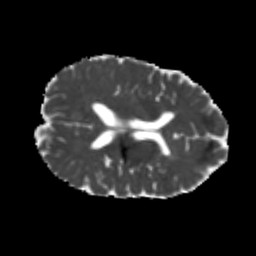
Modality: MD
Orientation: axial
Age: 22
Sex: male
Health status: healthy
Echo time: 0.074 s